Field crop: maize
Growth stage: 1
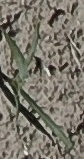
Species: sorghum